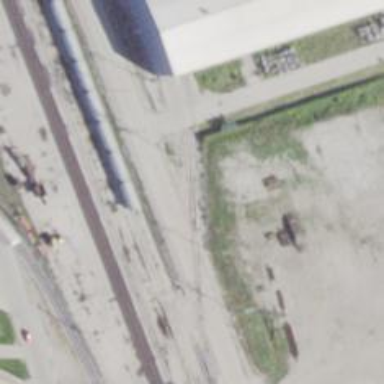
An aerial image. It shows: Railway spur service.